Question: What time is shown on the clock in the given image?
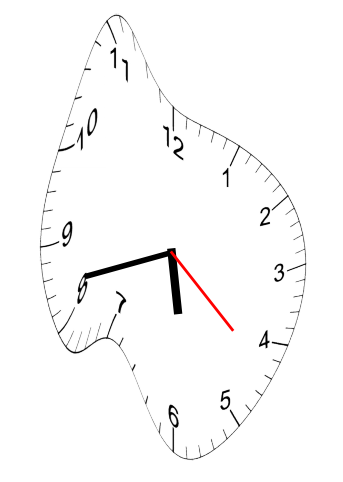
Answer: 05:42:22